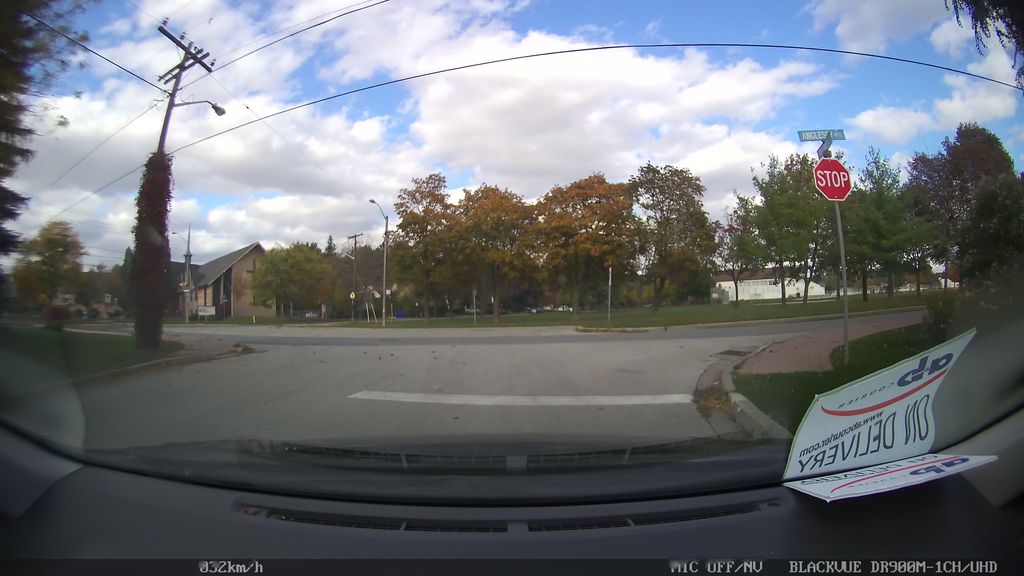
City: toronto